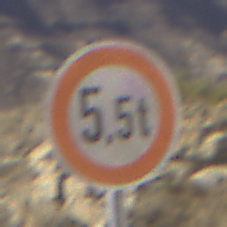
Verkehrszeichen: TatsaechlicheMasse
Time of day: MorningAfternoon
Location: Outdoor (Nature)
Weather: Clear
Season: NotSpecified
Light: Natural